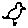
Label: bird